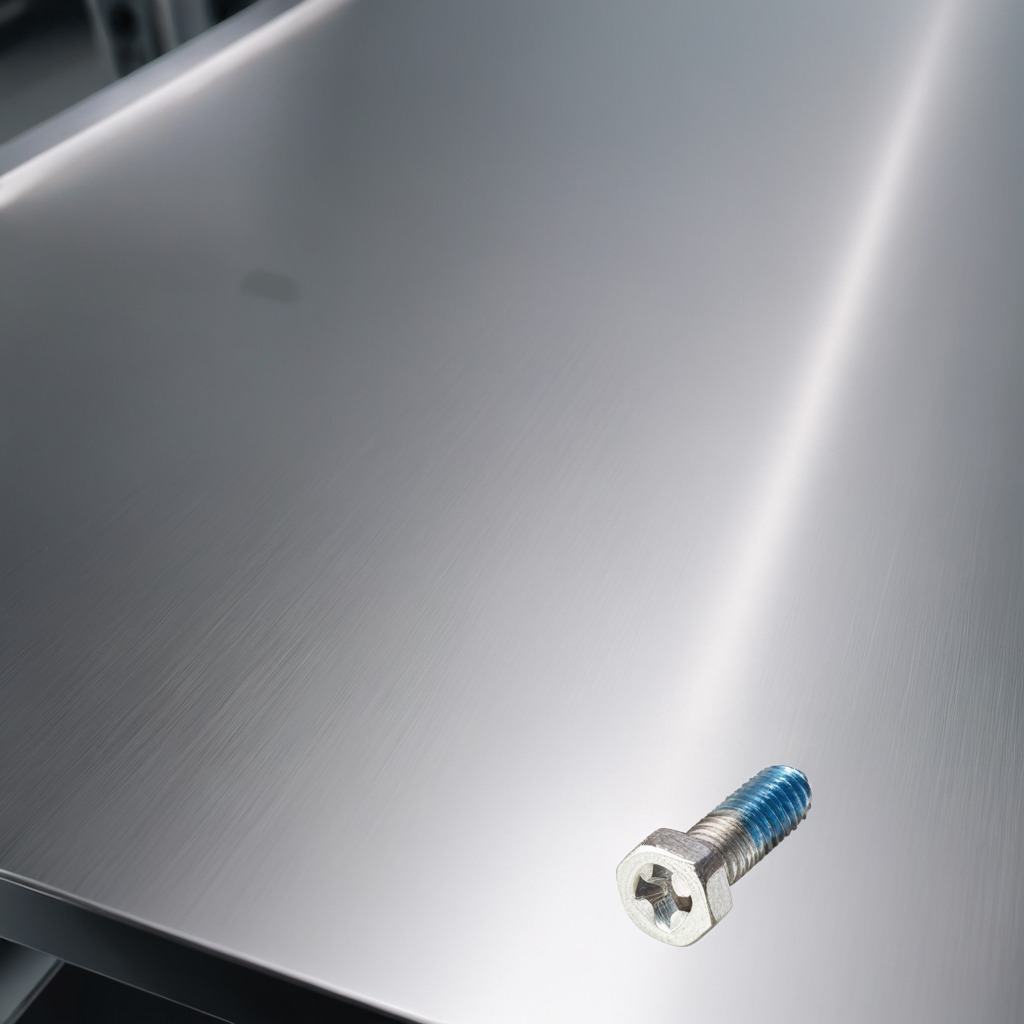
A metal screw lies on the stainless steel table in a high-end prototyping lab.